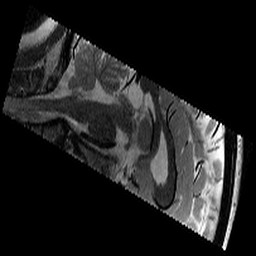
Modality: T2w
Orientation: sagittal
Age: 9
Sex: female
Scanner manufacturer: siemens
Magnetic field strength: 3 T
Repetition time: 9.23 s
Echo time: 0.067 s